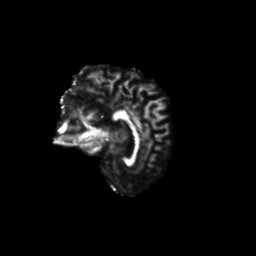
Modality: FA
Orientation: sagittal
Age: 63
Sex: female
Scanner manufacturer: siemens
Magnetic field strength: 3 T
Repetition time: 8.6 s
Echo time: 0.095 s